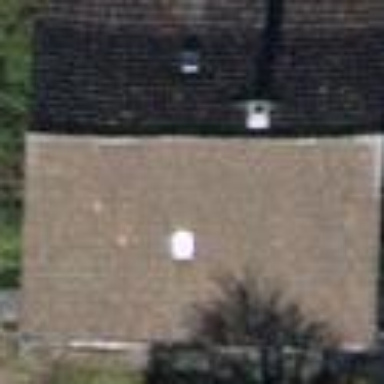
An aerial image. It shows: Detached building with gabled roof.